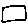
Label: square